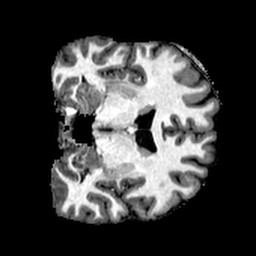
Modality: T1w
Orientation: coronal
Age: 24
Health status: healthy
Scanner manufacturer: philips
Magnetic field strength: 3 T
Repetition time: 0.007844 s
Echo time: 0.003623 s